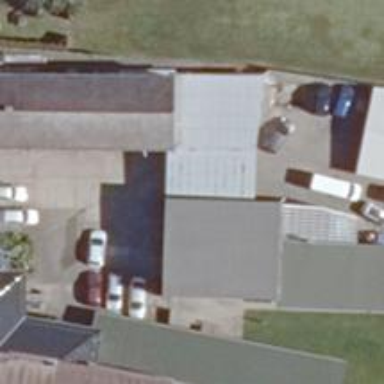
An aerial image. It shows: Car repair shop.